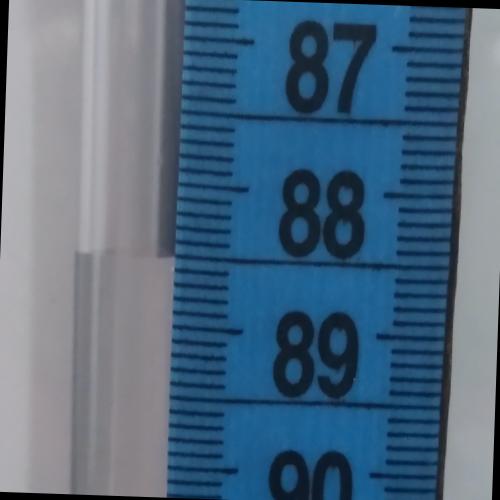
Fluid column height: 88.5 cm